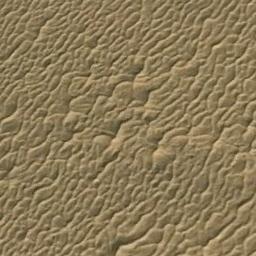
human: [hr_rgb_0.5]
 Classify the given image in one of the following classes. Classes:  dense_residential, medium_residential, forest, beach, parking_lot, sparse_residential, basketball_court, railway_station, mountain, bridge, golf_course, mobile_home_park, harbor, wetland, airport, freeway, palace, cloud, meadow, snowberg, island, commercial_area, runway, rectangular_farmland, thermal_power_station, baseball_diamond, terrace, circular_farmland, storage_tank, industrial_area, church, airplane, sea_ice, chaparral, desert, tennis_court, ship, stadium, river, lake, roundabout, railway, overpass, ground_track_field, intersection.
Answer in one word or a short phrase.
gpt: desert